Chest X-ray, AP view. Patient: 62 years old, sex M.
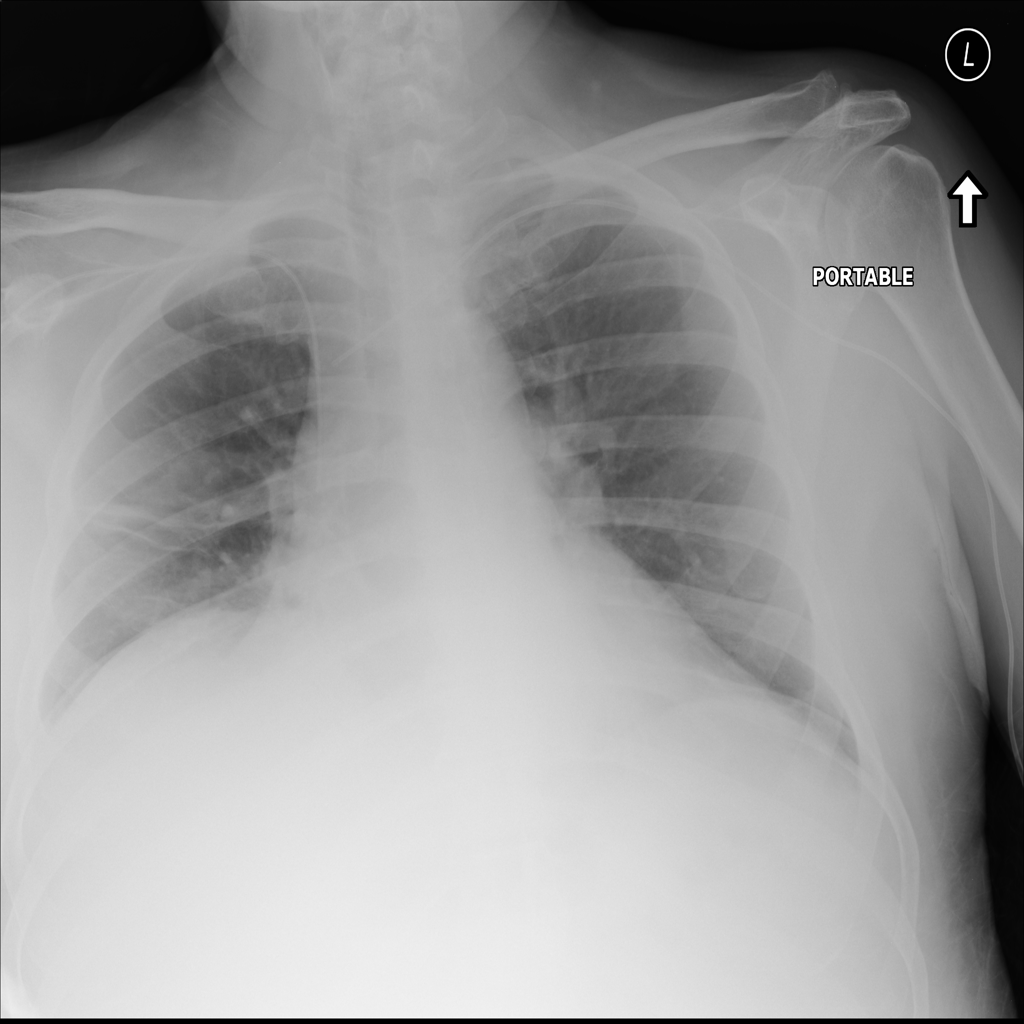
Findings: Atelectasis